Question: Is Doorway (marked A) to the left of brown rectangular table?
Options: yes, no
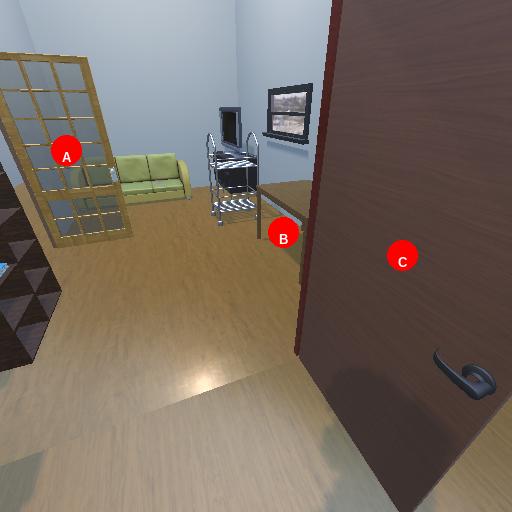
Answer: yes